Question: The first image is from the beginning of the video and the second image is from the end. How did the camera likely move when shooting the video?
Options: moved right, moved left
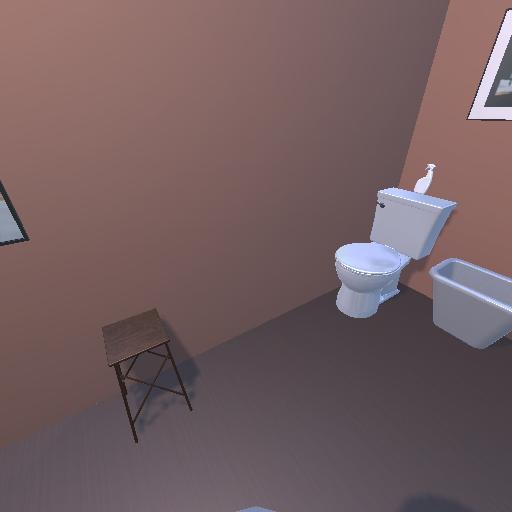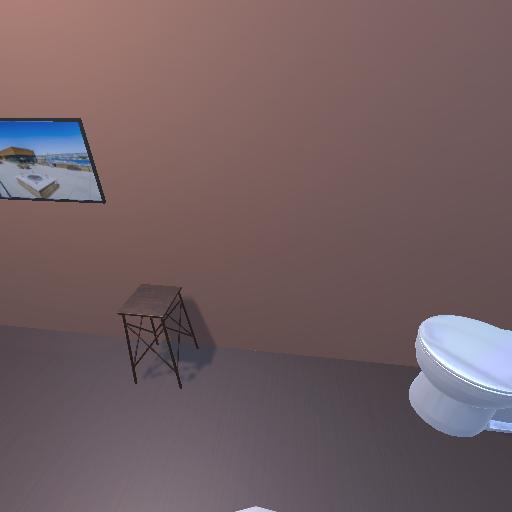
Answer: moved right